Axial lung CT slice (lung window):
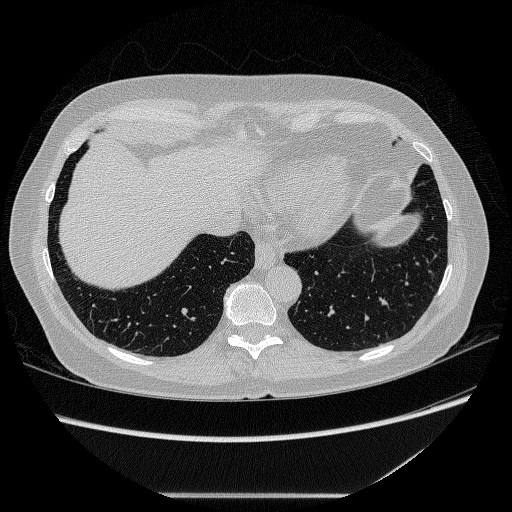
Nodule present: no